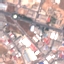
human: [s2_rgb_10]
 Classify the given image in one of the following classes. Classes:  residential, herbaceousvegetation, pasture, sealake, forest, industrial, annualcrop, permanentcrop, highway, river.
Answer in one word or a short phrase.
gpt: Industrial